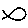
Label: fish